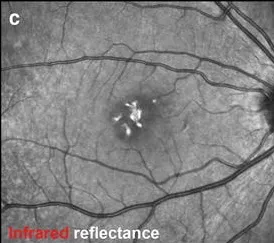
The 3 month visit findings as documented by multimodal imaging. C; Infrared reflectance image shows high reflectivity of the macular lesions.
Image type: ophthalmic_imaging (autofluorescence)